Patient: sex M, age 51
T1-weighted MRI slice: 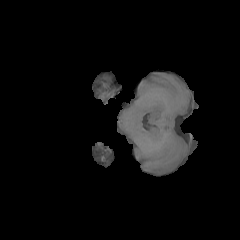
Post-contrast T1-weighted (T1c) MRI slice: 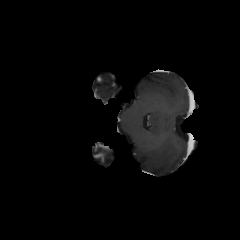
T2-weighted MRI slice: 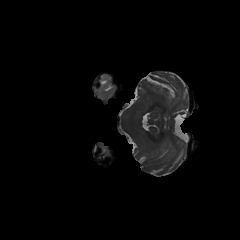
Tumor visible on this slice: no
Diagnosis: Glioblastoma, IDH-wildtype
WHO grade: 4